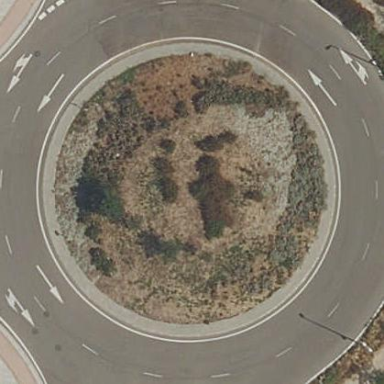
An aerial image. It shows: Residential road with roundabout.